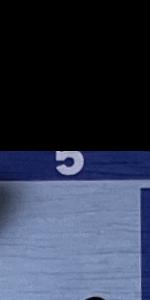
Label: Empty